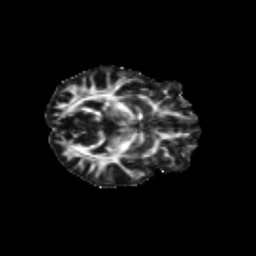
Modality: FA
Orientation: axial
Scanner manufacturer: siemens
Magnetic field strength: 3 T
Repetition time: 9.2 s
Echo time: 0.084 s